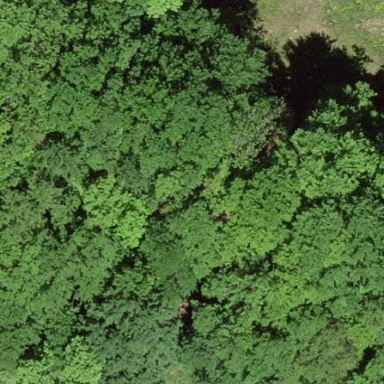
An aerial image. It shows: Forest area.